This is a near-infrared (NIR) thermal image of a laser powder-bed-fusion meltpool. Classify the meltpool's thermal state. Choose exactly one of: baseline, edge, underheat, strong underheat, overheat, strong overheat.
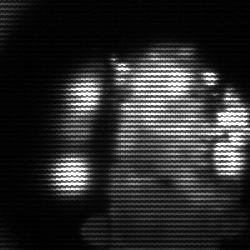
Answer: strong underheat